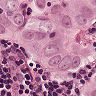
Metastatic tissue present: yes